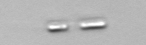
Label: Skeletonema